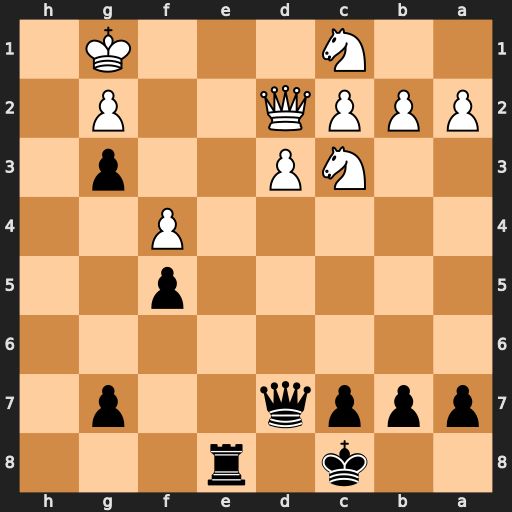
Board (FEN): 2k1r3/pppq2p1/8/5p2/5P2/2NP2p1/PPPQ2P1/2N3K1
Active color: b
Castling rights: -
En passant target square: -
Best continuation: Qd4+ Kf1 Rh8